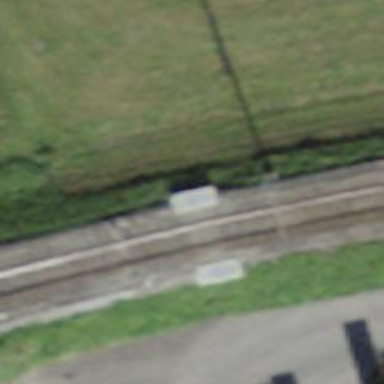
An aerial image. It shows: Railway switch.